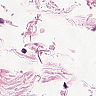
Metastatic tissue present: no